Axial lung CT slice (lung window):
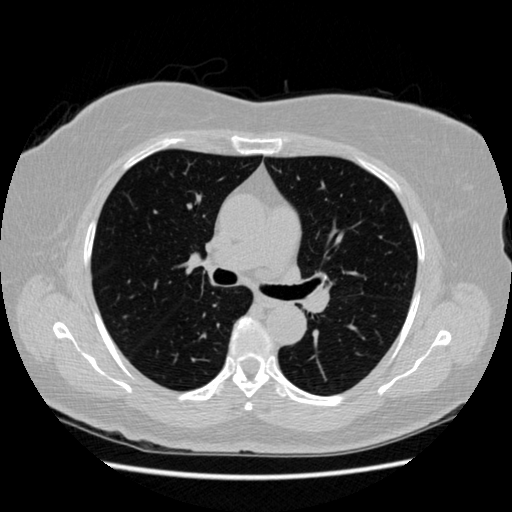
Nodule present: no